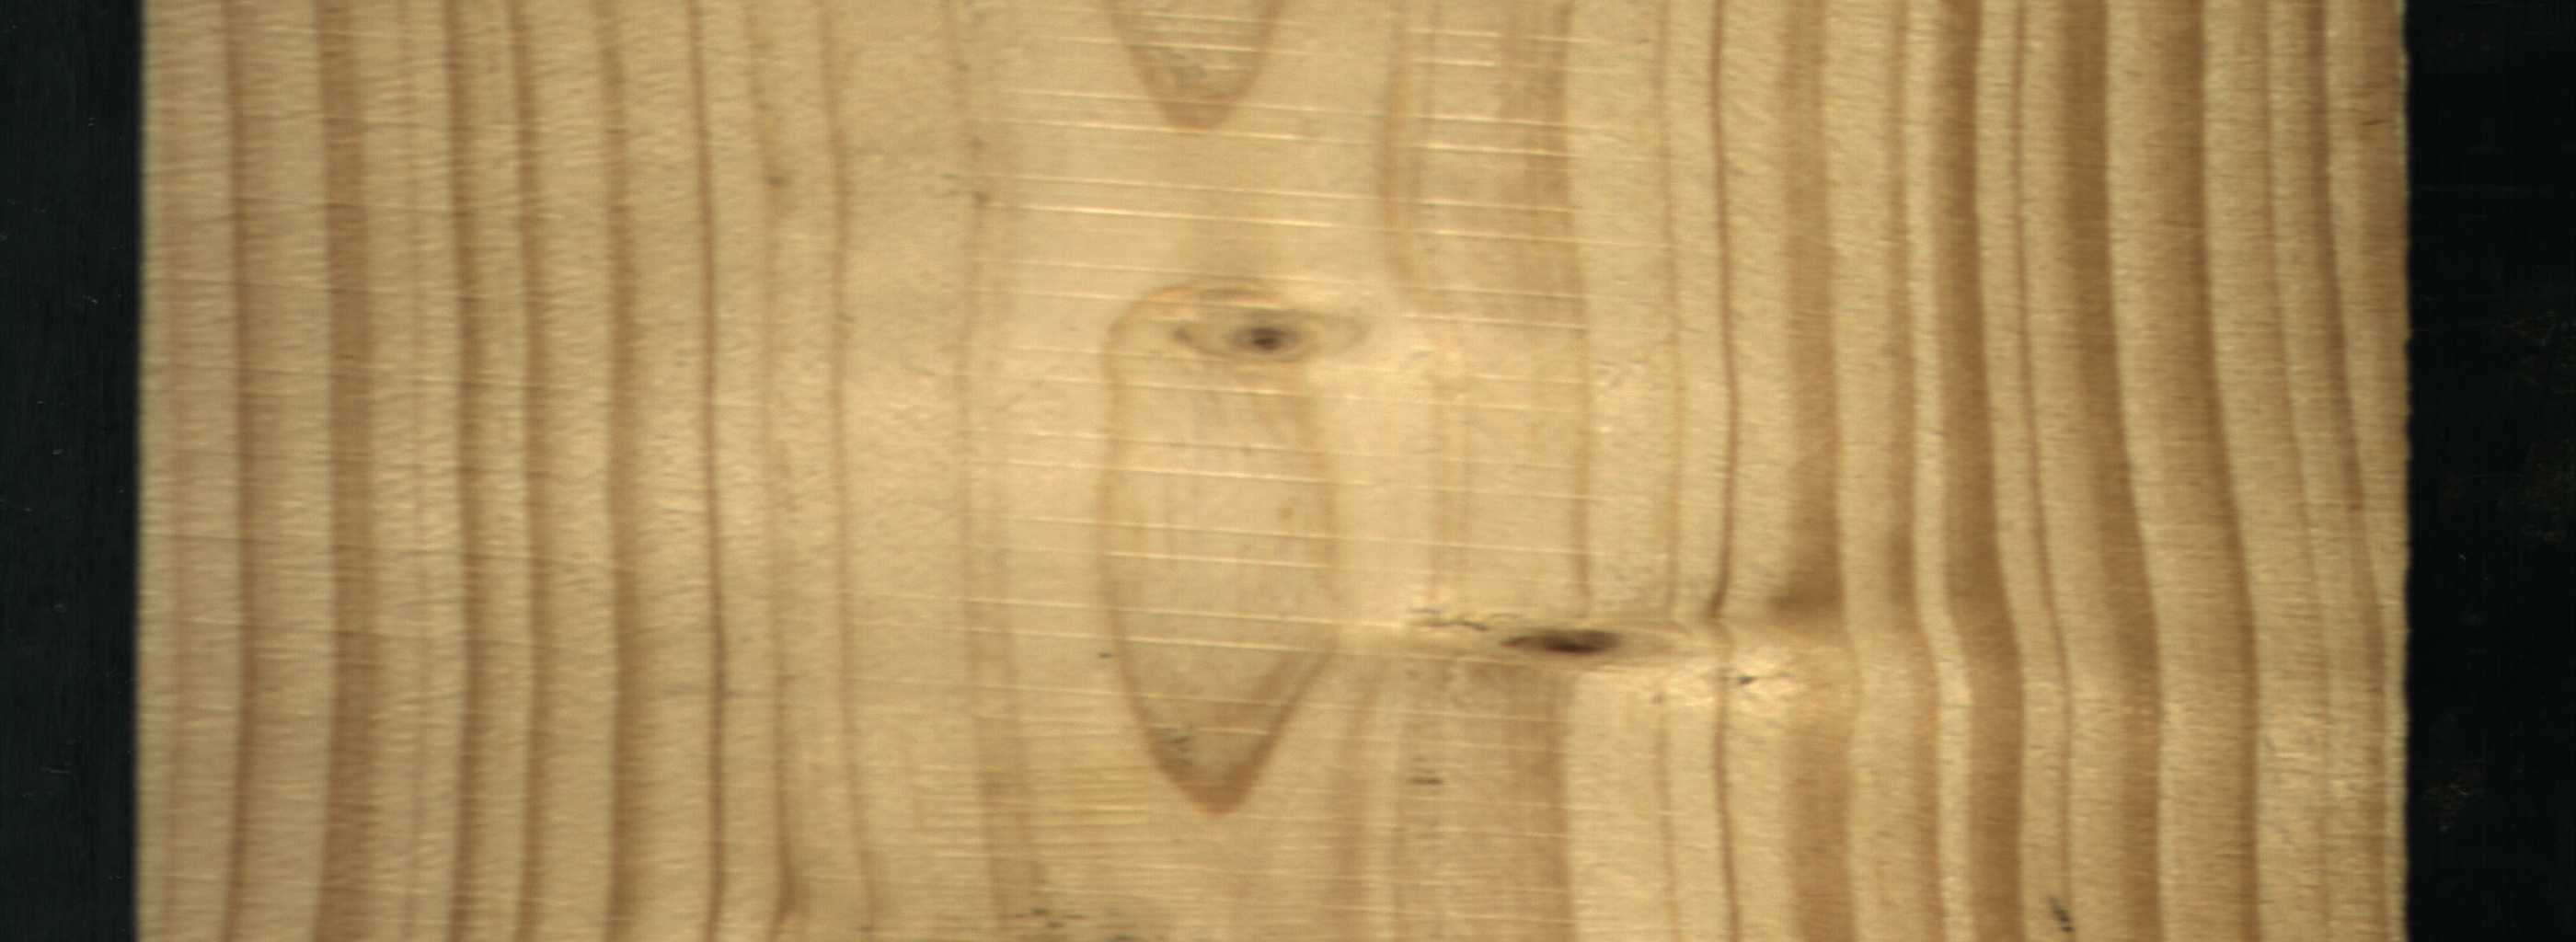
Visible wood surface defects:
Live_Knot
Live_Knot